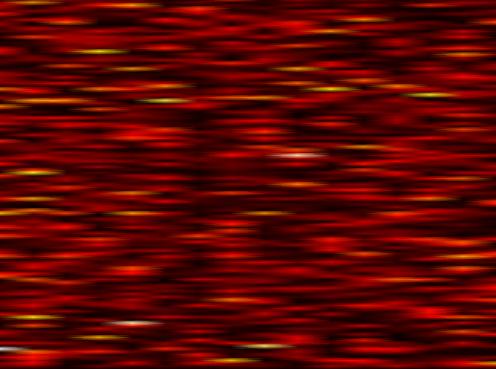
Label: FOFDM